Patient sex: M
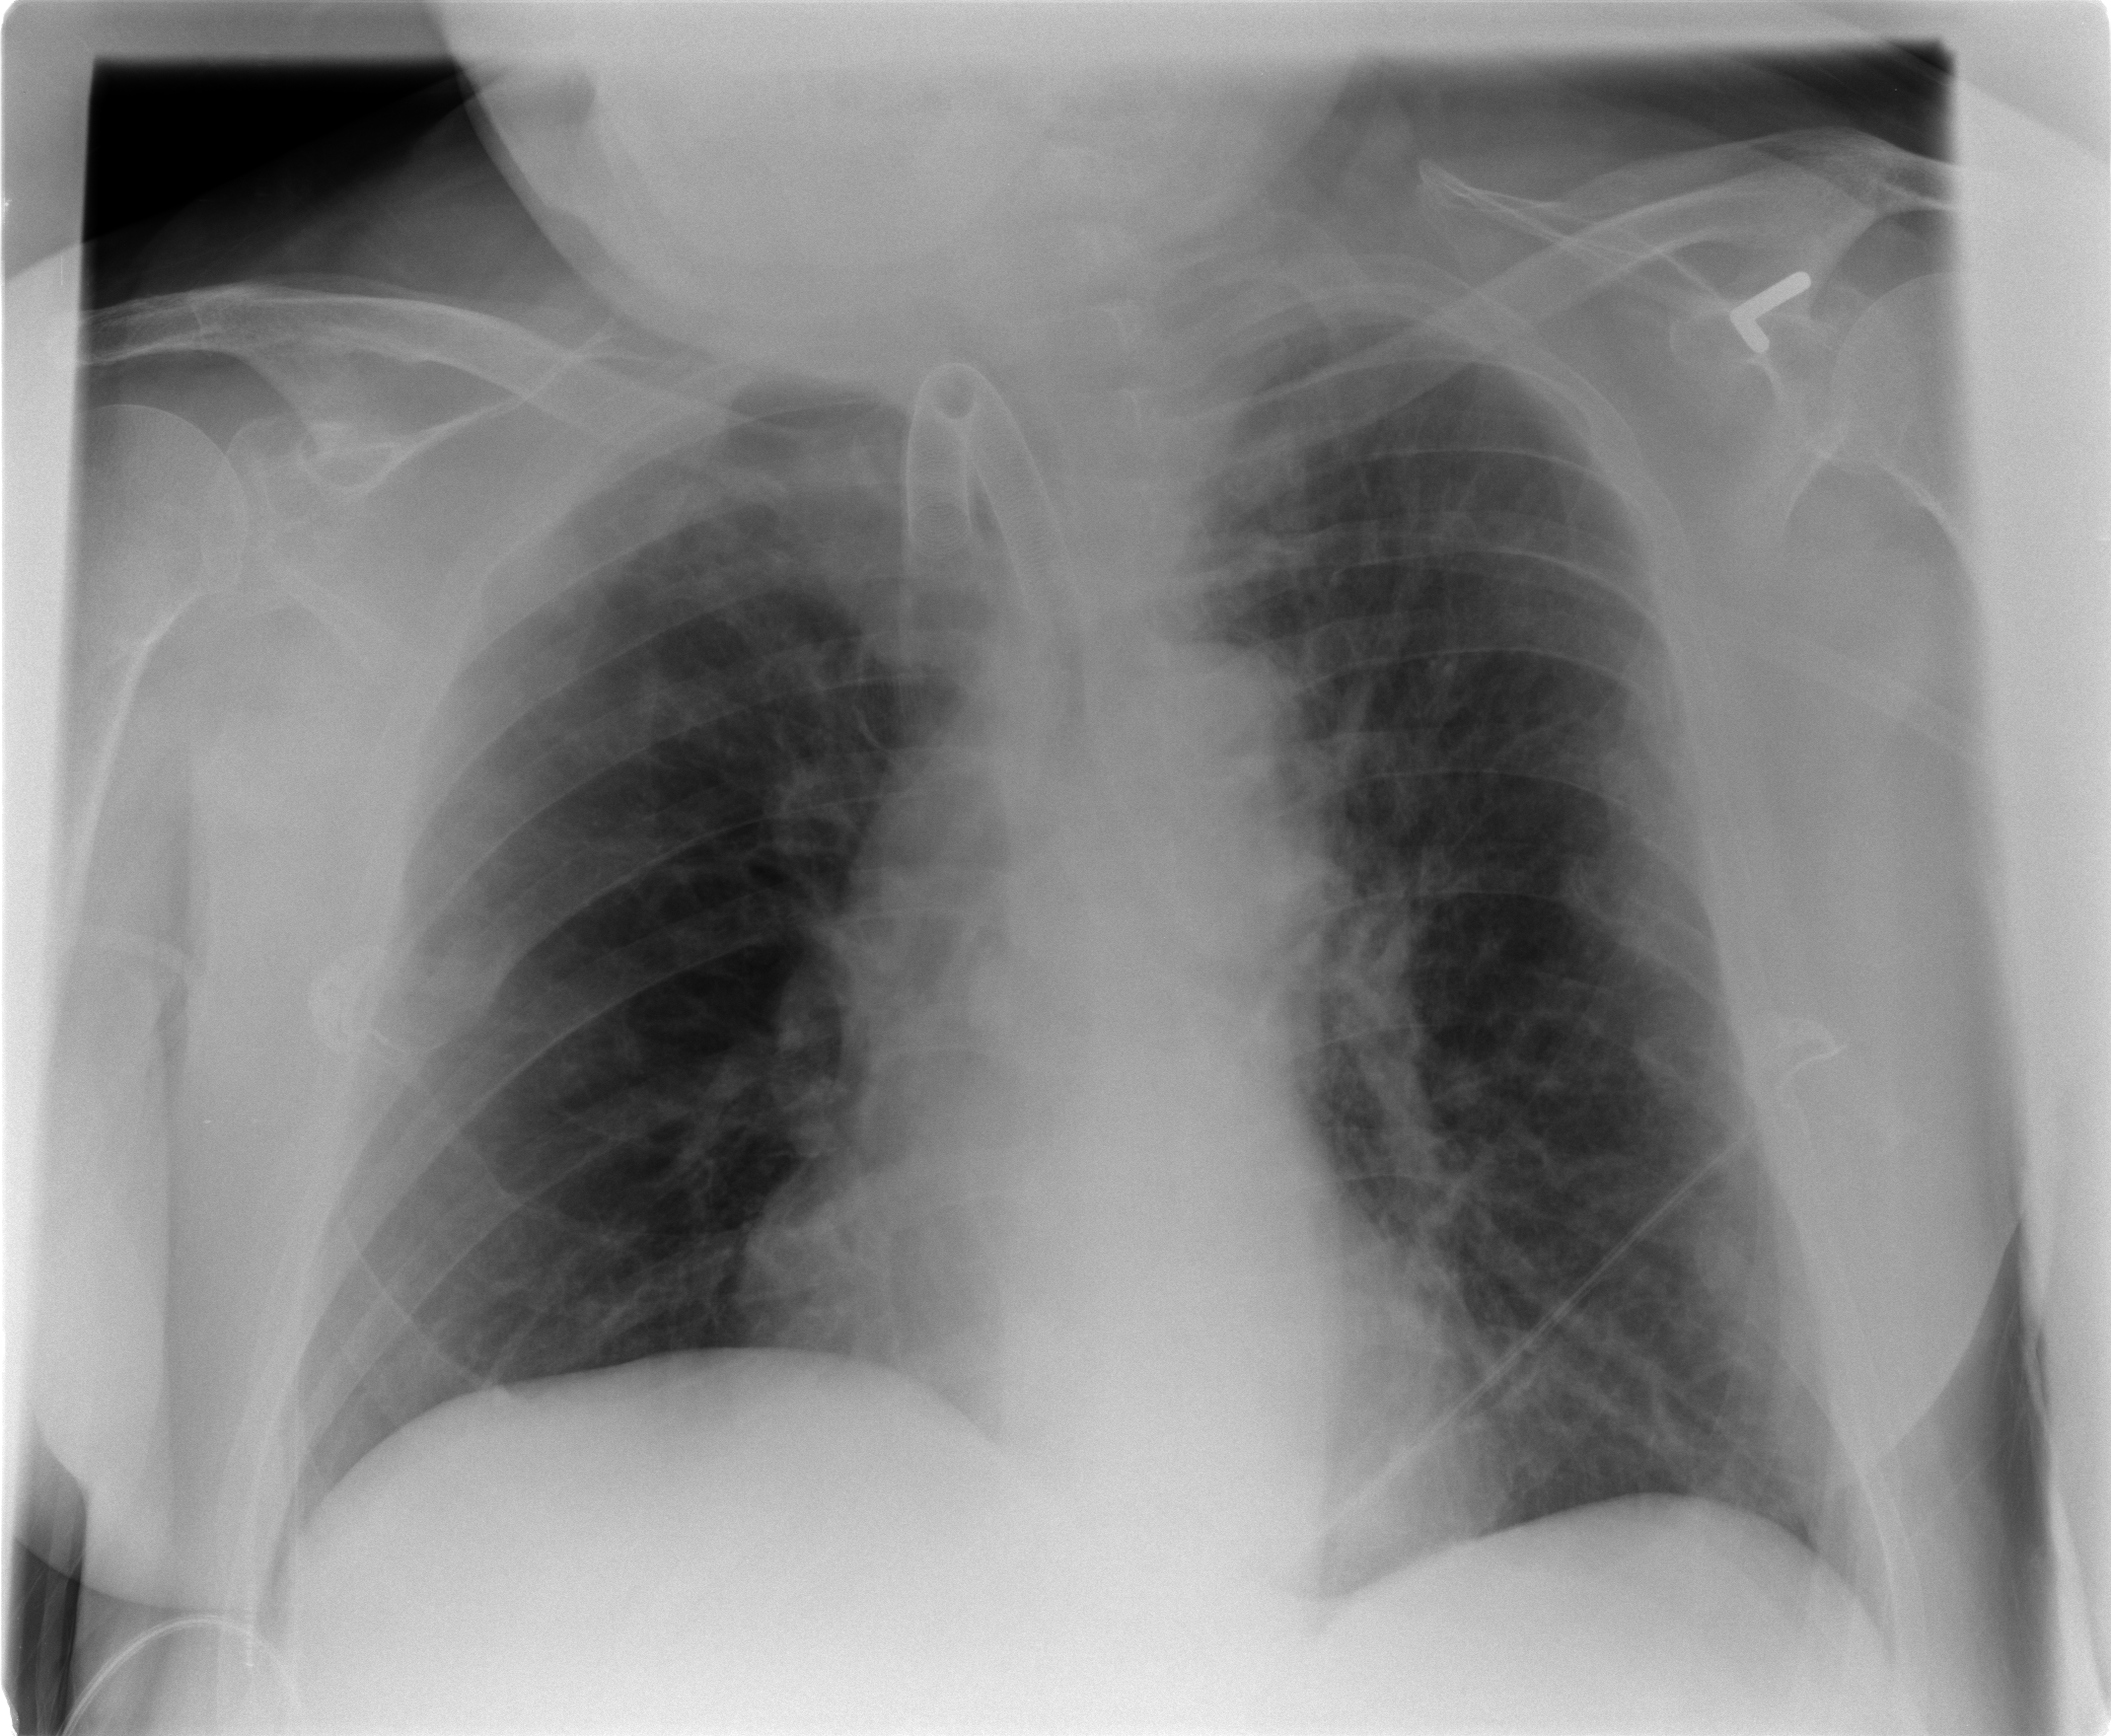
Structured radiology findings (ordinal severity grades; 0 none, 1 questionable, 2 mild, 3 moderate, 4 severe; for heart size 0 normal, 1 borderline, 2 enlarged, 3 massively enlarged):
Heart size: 0
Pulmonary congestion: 2
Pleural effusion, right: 0
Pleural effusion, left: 0
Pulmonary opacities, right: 0
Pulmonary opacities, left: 1
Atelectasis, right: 0
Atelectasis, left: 2